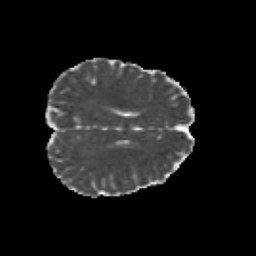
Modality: MD
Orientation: axial
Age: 13
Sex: male
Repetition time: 9.4 s
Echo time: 0.089 s